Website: crate-barrel
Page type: customer-info-address
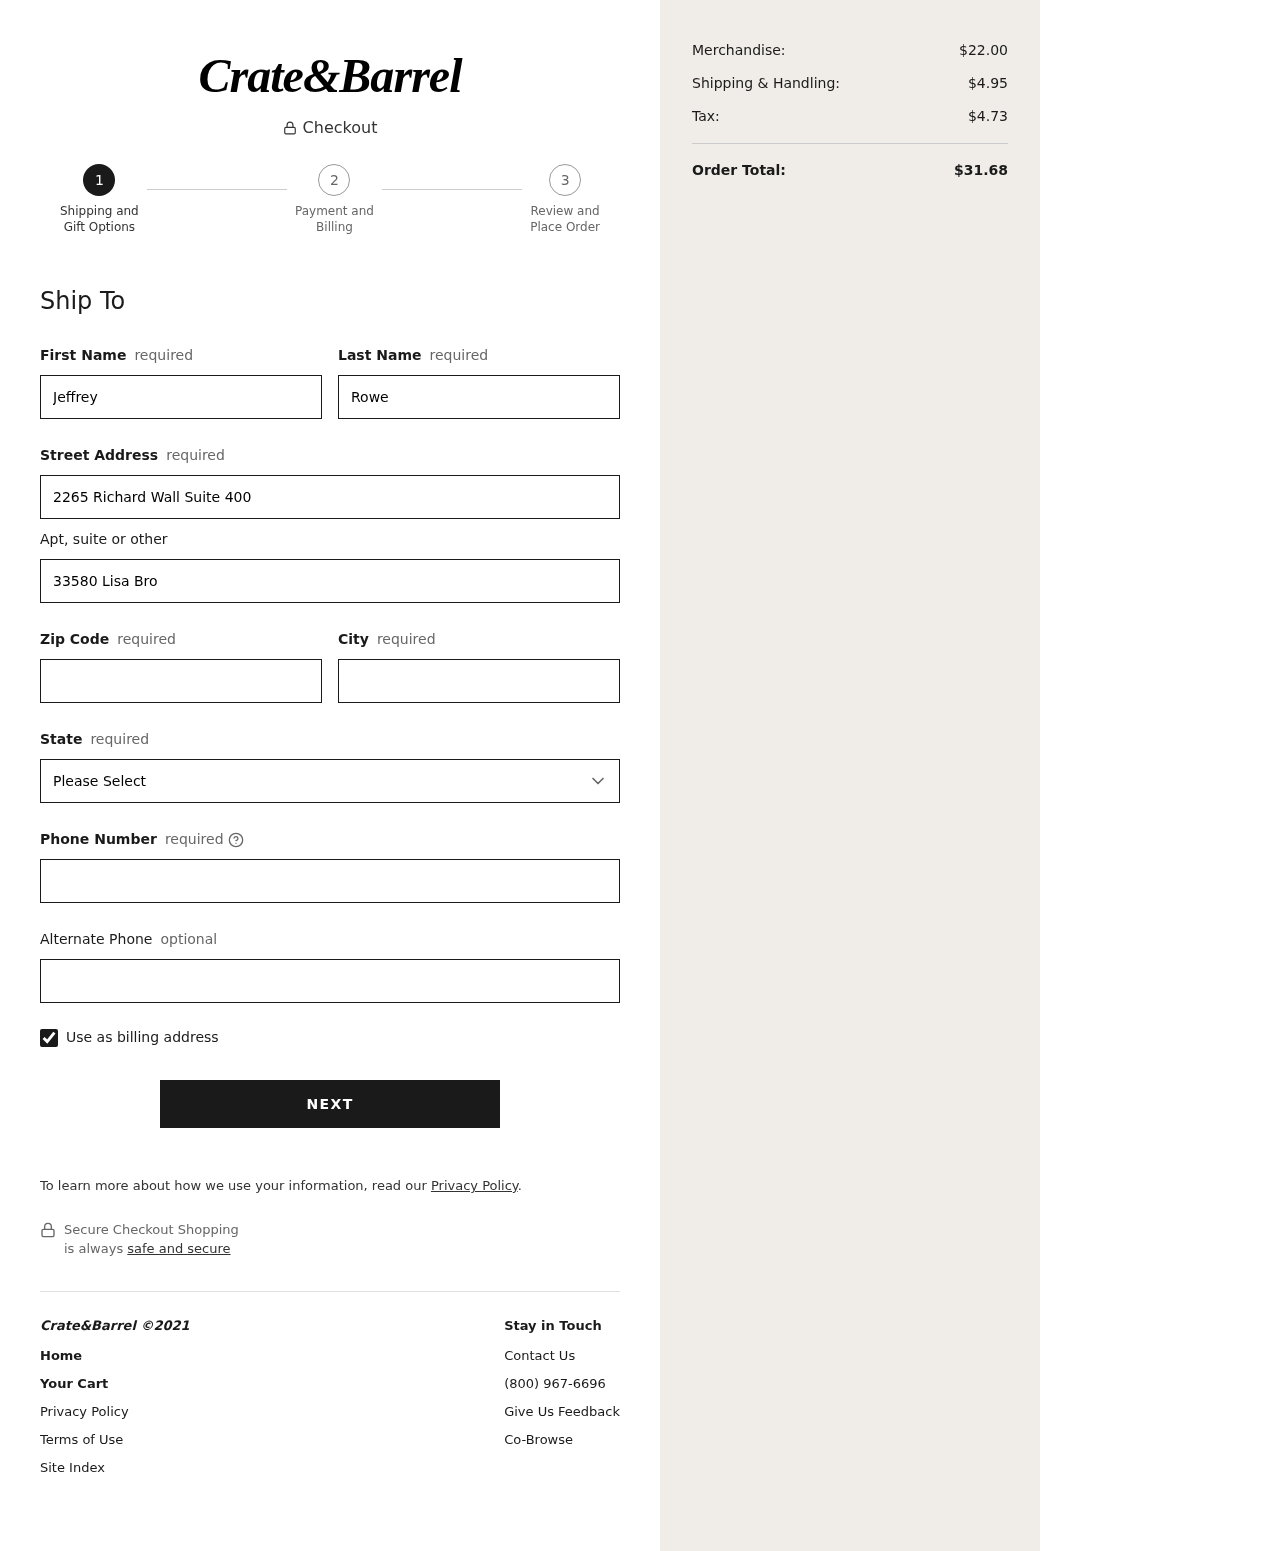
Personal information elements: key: PII_STATE
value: New Jersey
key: PII_FIRSTNAME
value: Jeffrey
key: PII_LASTNAME
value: Rowe
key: PII_STREET
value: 2265 Richard Wall Suite 400
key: PII_STREET2
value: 33580 Lisa Brook Apt. 207
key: PII_POSTCODE
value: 43312
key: PII_CITY
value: New Theresa
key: PII_PHONE
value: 5783898427
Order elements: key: ORDER_SUBTOTAL
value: $22.00
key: ORDER_SHIPPING_COST
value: $4.95
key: ORDER_TAX
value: $4.73
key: ORDER_TOTAL
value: $31.68